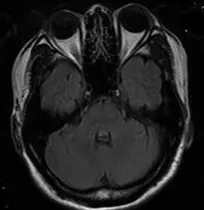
Brain MRI finding. (D,E) Follow-up MRI at 1 month shows complete resolution of the hyperintensity in the brainstem.
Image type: radiology (mri)